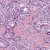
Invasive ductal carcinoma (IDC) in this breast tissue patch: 1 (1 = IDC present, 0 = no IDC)